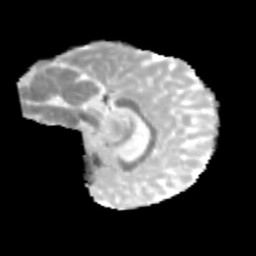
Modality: MD
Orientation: sagittal
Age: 12
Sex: male
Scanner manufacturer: siemens
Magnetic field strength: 3 T
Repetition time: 3.8 s
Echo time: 0.07 s